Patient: sex F, age 26
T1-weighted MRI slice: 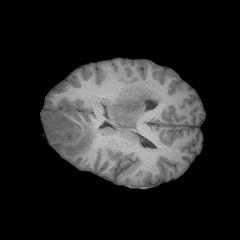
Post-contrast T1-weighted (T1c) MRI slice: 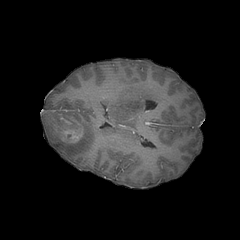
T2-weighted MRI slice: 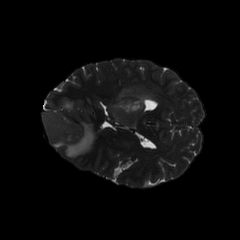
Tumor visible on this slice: yes
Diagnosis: Glioblastoma, IDH-wildtype
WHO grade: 4